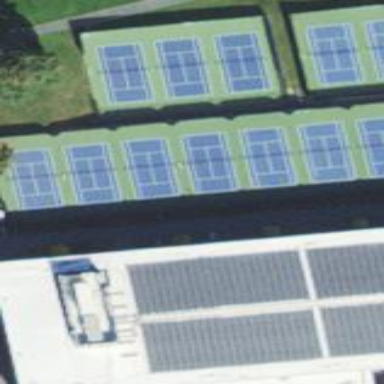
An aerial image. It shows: Tennis court on pitch.